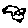
Label: bird